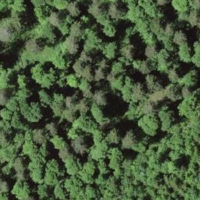
EUNIS habitat code: 41
Species observed at this site:
Cardamine heptaphylla